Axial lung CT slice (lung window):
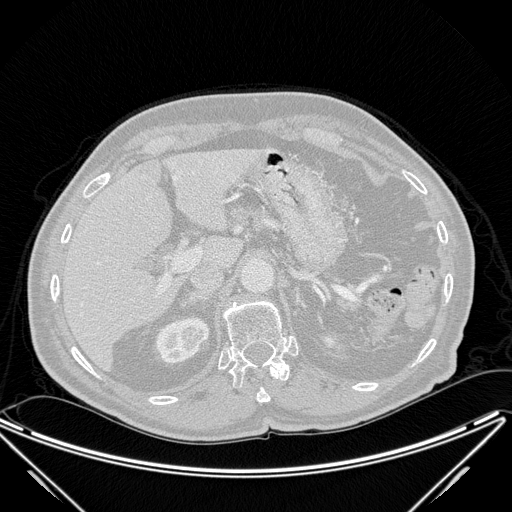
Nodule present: no